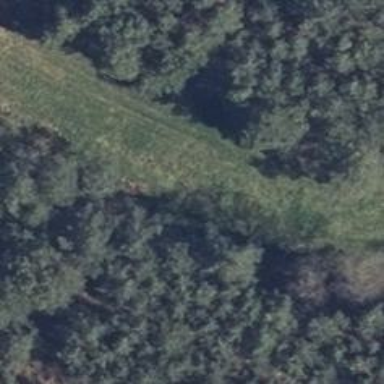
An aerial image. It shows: Hunting stand.